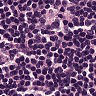
Metastatic tissue present: no